七年级 · 计数
对频数分布直方图的下列认识, 不正确的是 ( )

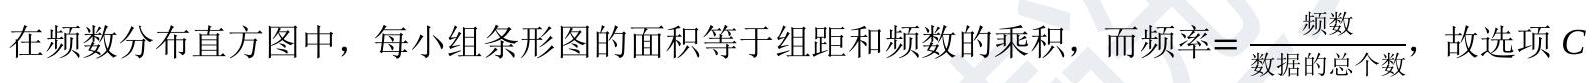
A. 每小组条形图的横宽等于这组的组距

B. 每小组条形图的纵高等于这组的频数

C. 每小组条形图的面积等于这组的频率

D. 所有小组条形图的个数等于数据分组整理的组数

答案: C
解析: 在频数分布直方图中, 每小组条形图的横宽等于这组的组距, 故选项 $A$ 正确;

在频数分布直方图中, 每小组条形图的纵高等于这组的频数, 故选项 $B$ 正确;

错误;

在频数分布直方图中, 所有小组条形图的个数等于数据分组整理的组数, 故选项 $D$ 正确;

故选: $C$.